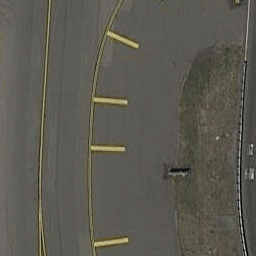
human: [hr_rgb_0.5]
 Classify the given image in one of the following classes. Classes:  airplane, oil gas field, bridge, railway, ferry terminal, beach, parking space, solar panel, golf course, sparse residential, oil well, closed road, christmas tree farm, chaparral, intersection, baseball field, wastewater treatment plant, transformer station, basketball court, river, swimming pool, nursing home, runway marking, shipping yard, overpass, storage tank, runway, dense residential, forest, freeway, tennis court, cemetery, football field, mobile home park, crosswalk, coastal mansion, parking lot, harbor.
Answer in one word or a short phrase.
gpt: runway marking